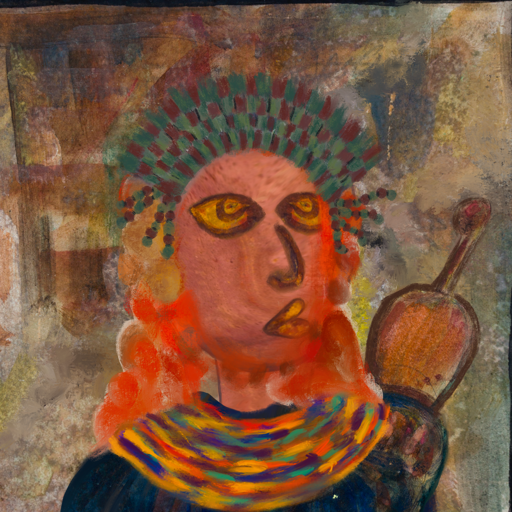
Background: Mosgoul, Head And Neck Side: Mother_And_Son_Mother, Face Side: Comrade, Bust: Pipe, Hair Side: Rupkatha, Head Accessory: After_Raid_Crown, Second Necklace: An_Impression_2, Necklace: Blank, Baby: Blank